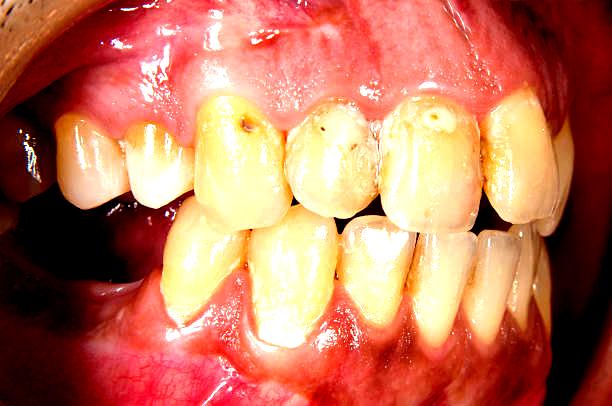
Condition: Calculus